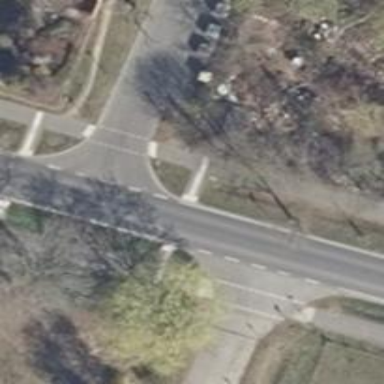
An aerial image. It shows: Asphalt footway.